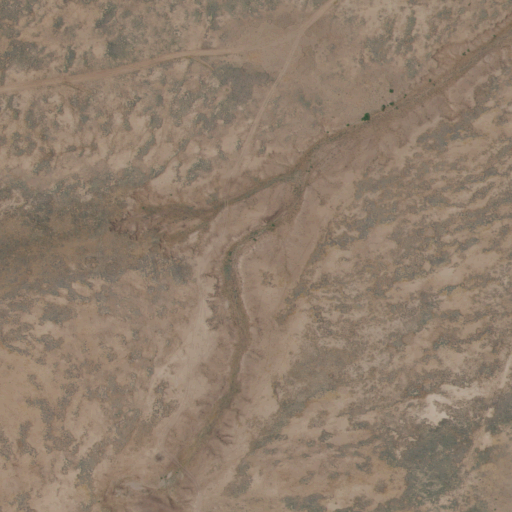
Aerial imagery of valley in New Mexico named Ricketson Draw containing grassland and shrub